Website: crate-barrel
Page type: delivery-shipping
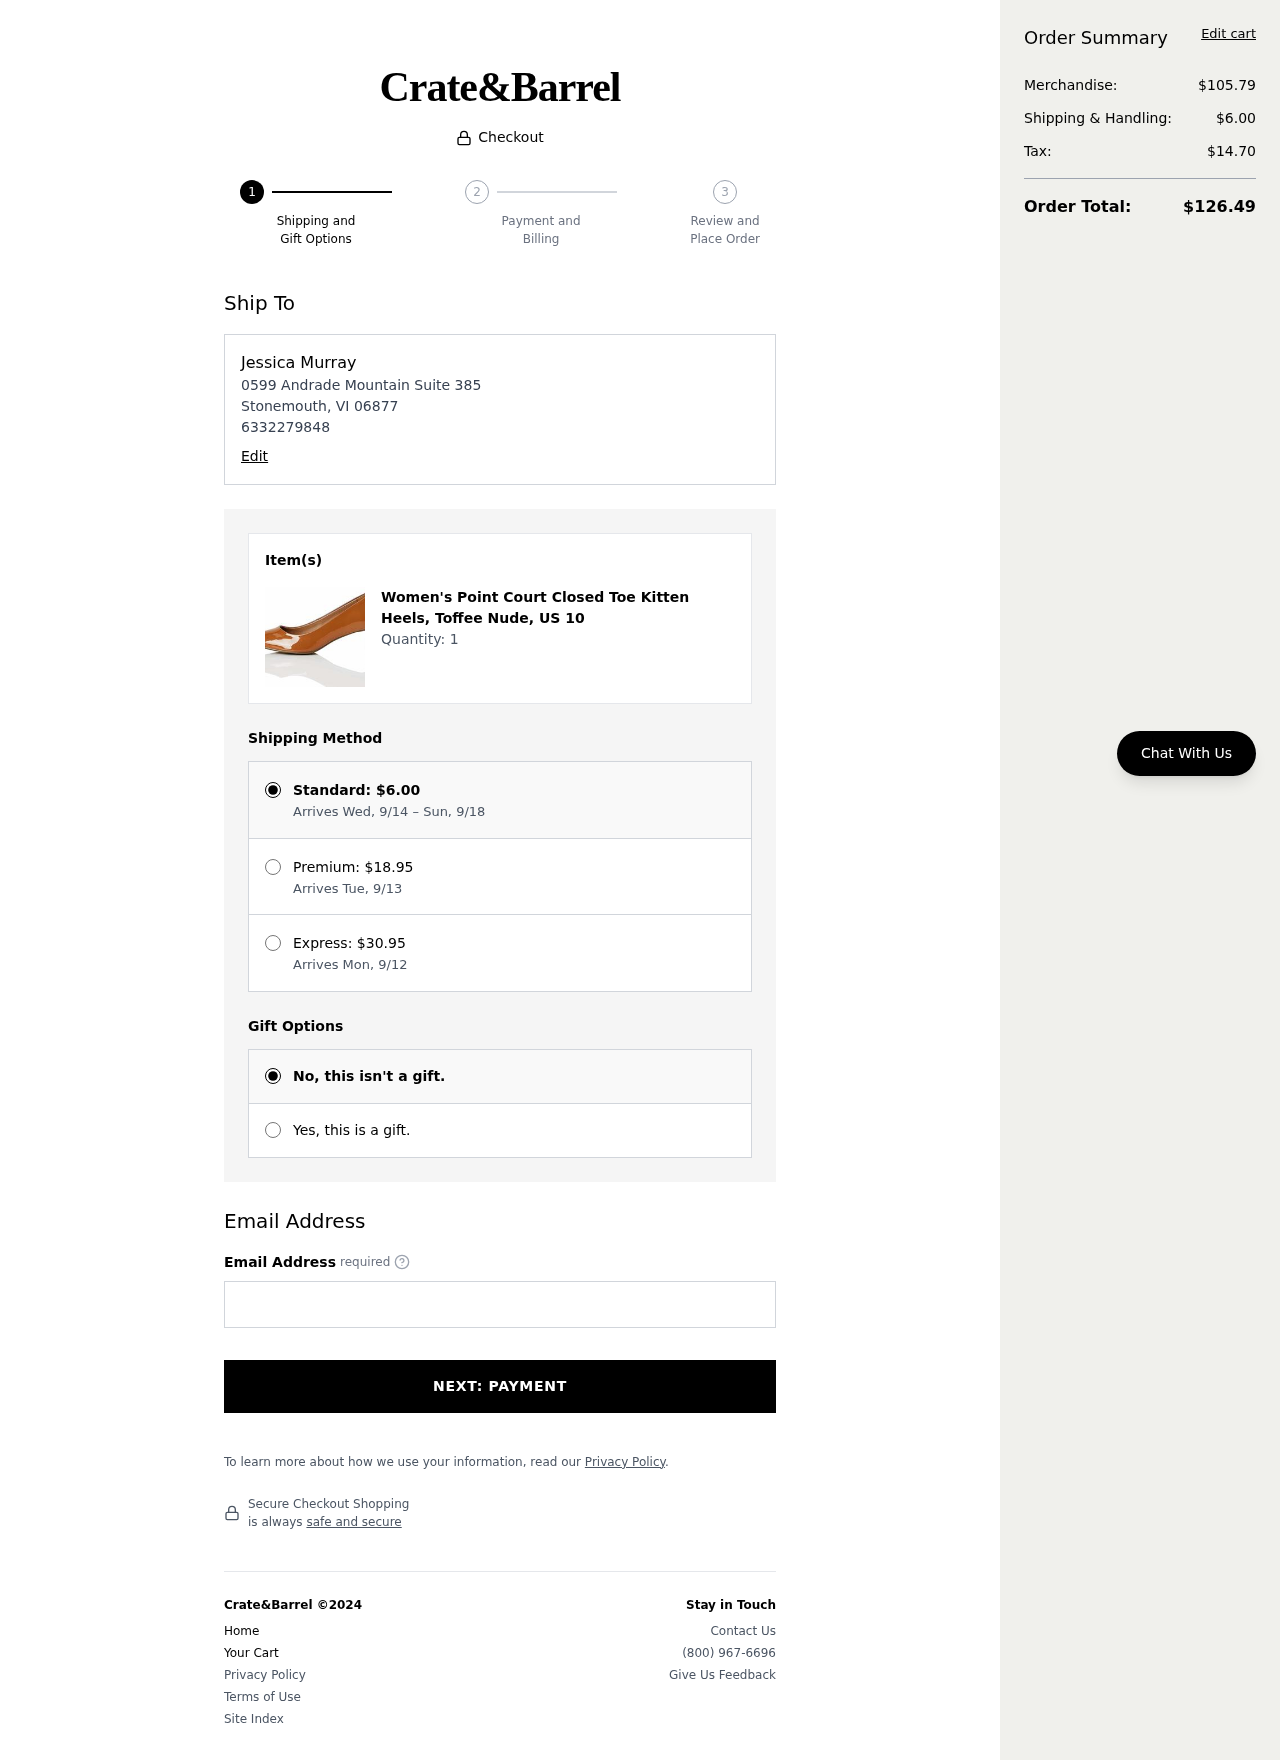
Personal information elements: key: PII_EMAIL
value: jmurray@hotmail.com
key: PII_FULLNAME
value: Jessica Murray
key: PII_PHONE
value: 6332279848
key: PII_STREET
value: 0599 Andrade Mountain Suite 385
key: PII_CITY_STATE_ZIP
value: Stonemouth, VI 06877
Product elements: key: PRODUCT1_NAME
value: Women's Point Court Closed Toe Kitten Heels, Toffee Nude, US 10
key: PRODUCT1_QUANTITY
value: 1
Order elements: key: ORDER_SHIPPING_COST
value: $6.00
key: ORDER_SHIPPING_DATE
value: Arrives Wed, 9/14 – Sun, 9/18
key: ORDER_PREMIUM_SHIPPING
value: $18.95
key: ORDER_PREMIUM_DATE
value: Arrives Tue, 9/13
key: ORDER_EXPRESS_SHIPPING
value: $30.95
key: ORDER_EXPRESS_DATE
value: Arrives Mon, 9/12
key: ORDER_SUBTOTAL
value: $105.79
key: ORDER_TAX
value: $14.70
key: ORDER_TOTAL
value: $126.49